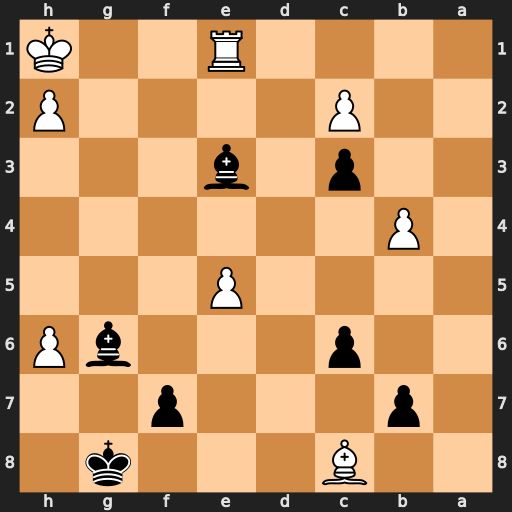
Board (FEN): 2B3k1/1p3p2/2p3bP/4P3/1P6/2p1b3/2P4P/4R2K
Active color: b
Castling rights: -
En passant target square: -
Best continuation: Be4#